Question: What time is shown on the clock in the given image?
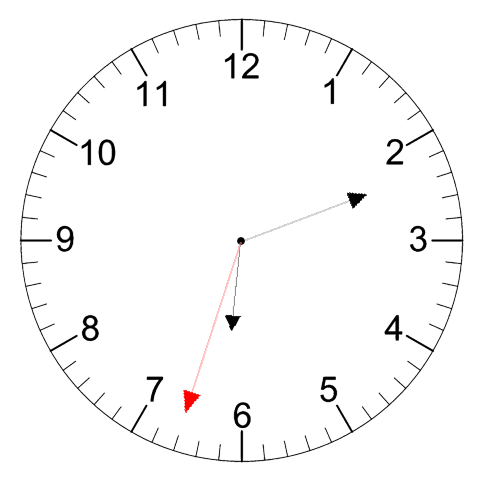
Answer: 06:11:33